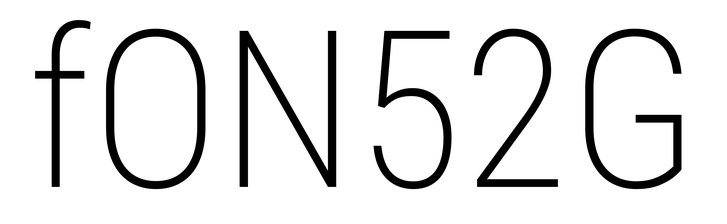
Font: Roboto_Condensed_ExtraLight